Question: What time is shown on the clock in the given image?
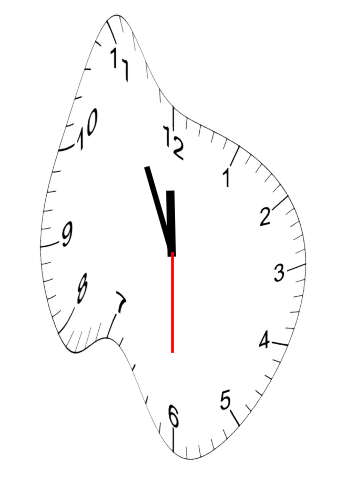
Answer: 11:55:30